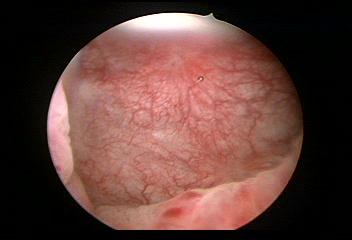
Modality: WLC
Class: Normal mucosa
Bladder cancer association: No